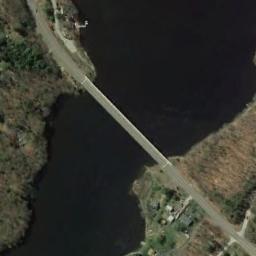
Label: bridge